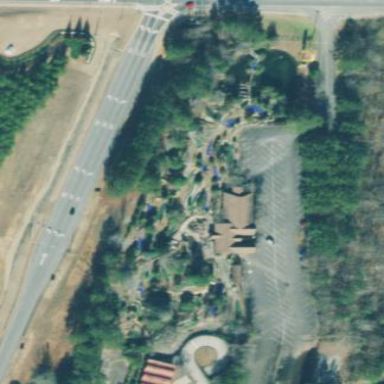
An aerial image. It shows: Miniature golf leisure land.